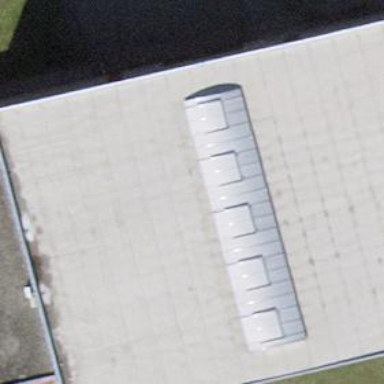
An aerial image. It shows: Industrial building.